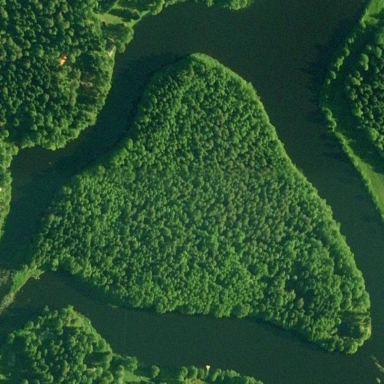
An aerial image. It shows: Forested islet.